Question: I have to insert time, and I saw the control in the pic in:
<URL>
Thing is I don't know how to have a textview with an indication that you should pick it to display timepicker ( Like Section date in pic)
I could easily start a Dialog with a Timepicker inside, but what I like is the little arrow that say you can pick.
Is there any component that match that or should I use tricks to do it???

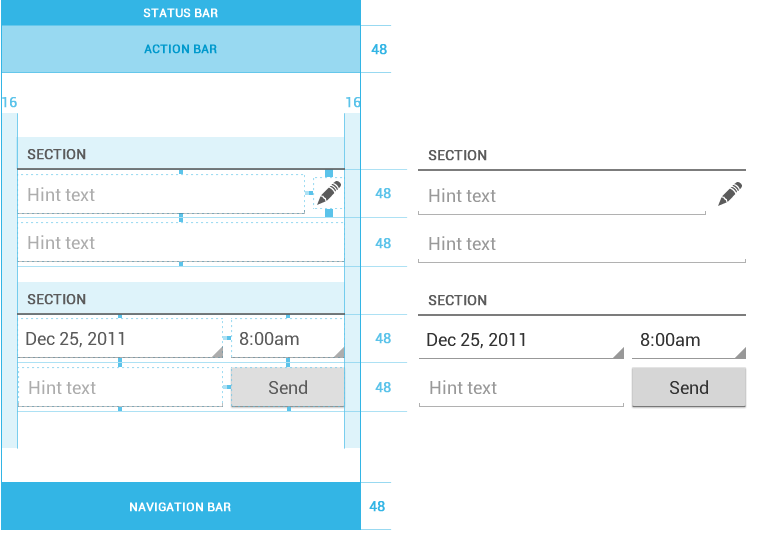
Answer: the good response is :
'''
style="@android:style/Widget.DeviceDefault.Light.Spinner"
'''
See : <URL>